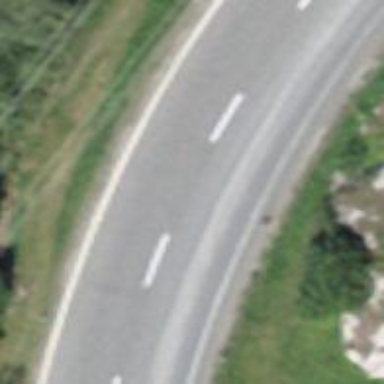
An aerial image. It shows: Primary road with asphalt surface.